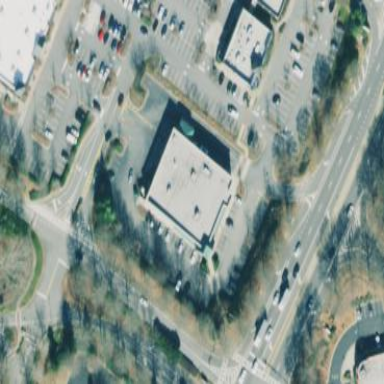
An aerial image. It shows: Commercial building.